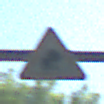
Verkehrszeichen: UnzureichendesLichtraumprofil
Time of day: Midday
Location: Outdoor (Suburban)
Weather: Clear
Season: NotSpecified
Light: Natural